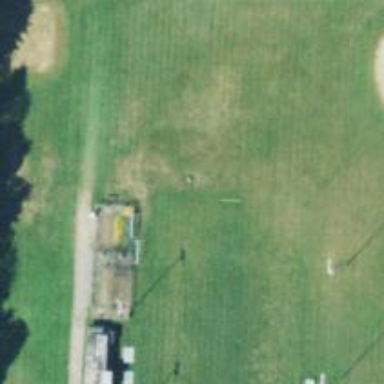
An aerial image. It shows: Baseball pitch for leisure land.